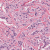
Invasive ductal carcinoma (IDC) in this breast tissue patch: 1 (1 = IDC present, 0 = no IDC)